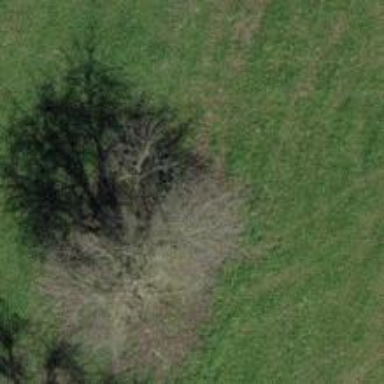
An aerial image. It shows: Landmark tree with broadleaved leaves.